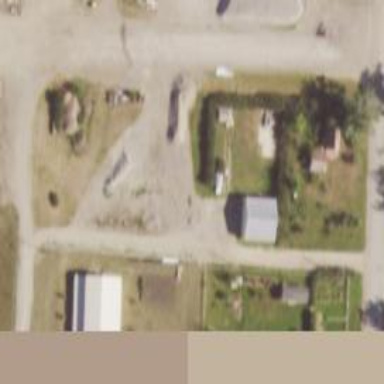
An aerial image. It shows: Alleyway designated as service road.